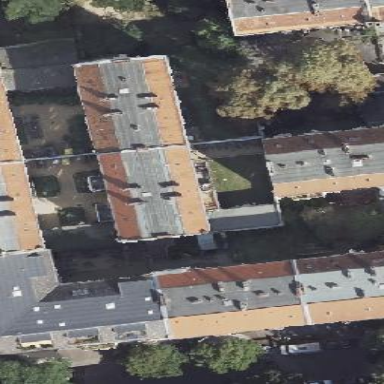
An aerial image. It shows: Part of building.